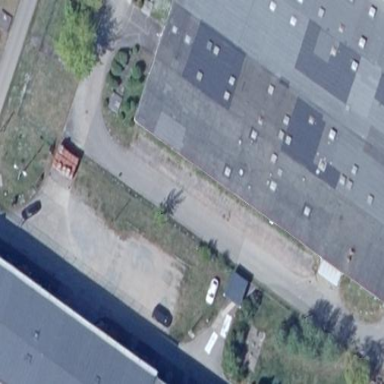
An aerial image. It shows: Parking area with surface.